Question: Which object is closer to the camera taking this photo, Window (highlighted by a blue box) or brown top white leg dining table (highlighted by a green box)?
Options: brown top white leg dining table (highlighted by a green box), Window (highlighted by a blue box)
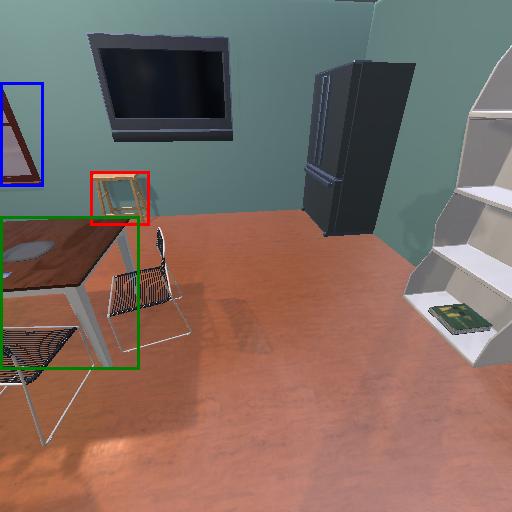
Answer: brown top white leg dining table (highlighted by a green box)